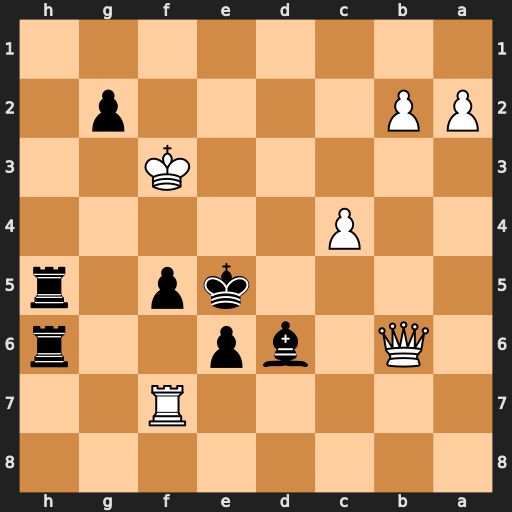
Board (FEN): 8/5R2/1Q1bp2r/4kp1r/2P5/5K2/PP4p1/8
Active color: b
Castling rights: -
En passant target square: -
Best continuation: g1=Q Qxg1 Rh3+ Ke2 Rh2+ Kd1 Rh1 Qxh1 Rxh1+